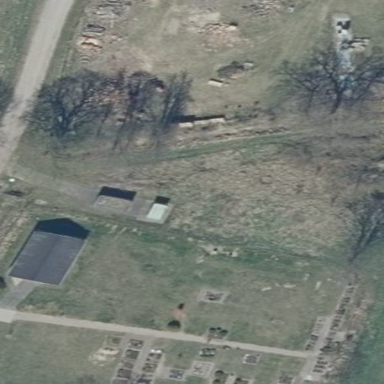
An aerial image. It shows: Grave yard.